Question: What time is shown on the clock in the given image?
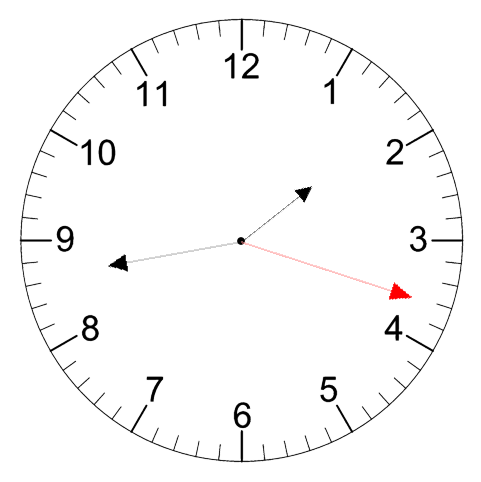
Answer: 01:43:18